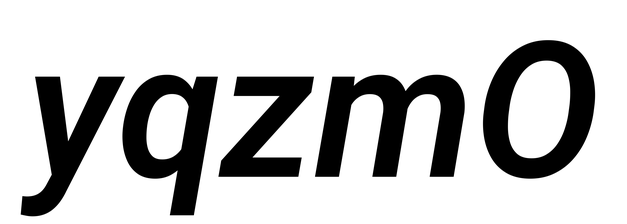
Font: Roboto-Italic_SemiBold_Italic